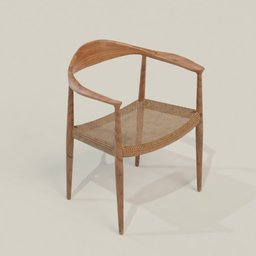
Label: furniture